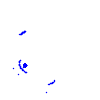
Particle: electron